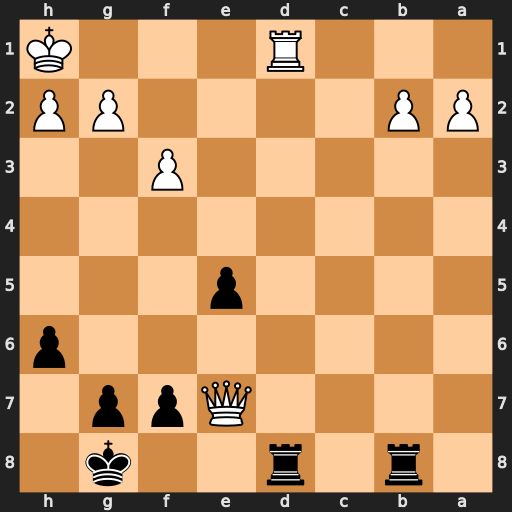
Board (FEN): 1r1r2k1/4Qpp1/7p/4p3/8/5P2/PP4PP/3R3K
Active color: b
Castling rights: -
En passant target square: -
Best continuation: Rxd1#